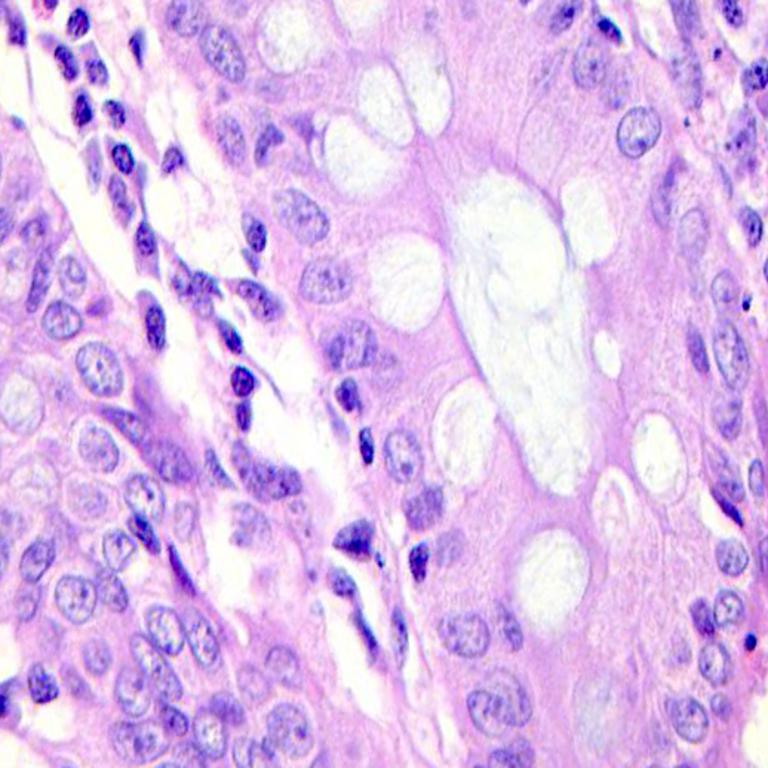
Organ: colon
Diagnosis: benign